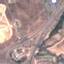
Land use / land cover class: Highway